Question: I'm trying to extract data file from many html files. In order to do it fast I don't use DOM parser, but simple 'strpos()'. Everything goes well if I generate from circa 200000 files. But if the do it with more files (300000) it outputs nothing, and do this strange effect:
Look at the bottom diagram. (The upper is the CPU) In the first (marked RED) phase the output filesize is growing, everything seems OK. After that the (marked ORANGE) file size become zero and the memory usage is growing. (Everything are two times, because I restarted the computing at halftime)
I forget to say that I use WAMP.
I have tired unset variables, put loop into function, using implode instead of concatenating strings, using fopen instead of filegetcontents and garbage collection too...
What is the 2nd phase? Am I out of memory? Is there some limit that I don't know (max_execution_time,memory_limit - are already ignored)? Why does this small program use so much memory?

Here is the code.
'''
$datafile = fopen("meccsek2b.jsb", 'w');
for($i=0;$i<100000;$i++){
$a = explode('|',$data[$i]);
$file = "data2/$mid.html";
if(file_exists($file)){
$c = file_get_contents($file);
$o = 0;
$a_id = array();
$a_h = array();
$a_d = array();
$a_v = array();
while($o = strpos($c,'<a href="/test/',$o)){
$o = $o+15;
$a_id[] = substr($c,$o,strpos($c,'/',$o)-$o);
$o = strpos($c,'val_h="',$o)+7;
$a_h[] = substr($c,$o,strpos($c,'"',$o)-$o);
$o = strpos($c,'val_d="',$o)+7;
$a_d[] = substr($c,$o, strpos($c,'"',$o)-$o);
$o = strpos($c,'val_v="',$o)+7;
$a_v[] = substr($c,$o,strpos($c,'"',$o)-$o);
}
fwrite($datafile,
$mid.'|'.
implode(';',$a_id).'|'.
implode(';',$a_h).'|'.
implode(';',$a_d).'|'.
implode(';',$a_v).
PHP_EOL);
}
}
fclose($datafile);
'''
<URL>
I think I found the problem:
There was an infinite loop because 'strpos()' returned 0.
The allocated memory size was growing until an exception:
'''
PHP Fatal error: Out of memory
'''
Ensino's note was very useful about using ,that lead me finally to <URL>.
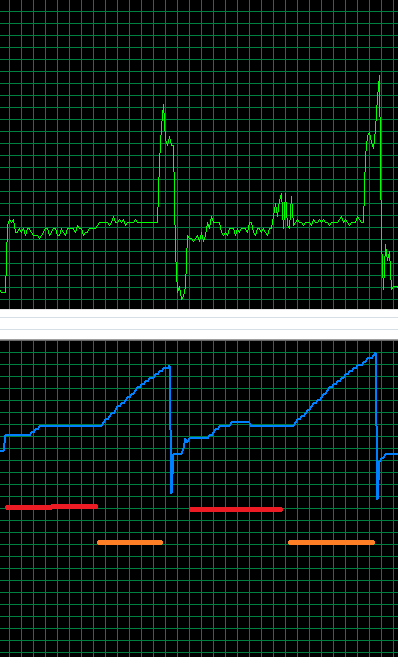
Answer: You should consider running your script from the command line; this way you might catch the error without digging through the error logs.
Furthermore, as stated in the <URL>:
'''
while (($o = strpos($c,'<a href="/test/',$o)) !== FALSE){
...
}
'''